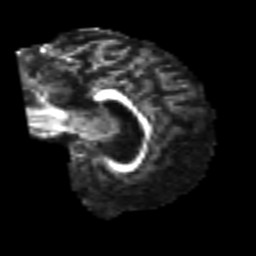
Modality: FA
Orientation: sagittal
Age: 46
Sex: male
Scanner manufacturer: siemens
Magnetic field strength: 3 T
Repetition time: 4.999 s
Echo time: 0.07946 s